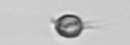
Label: Acanthoica_quattrospina